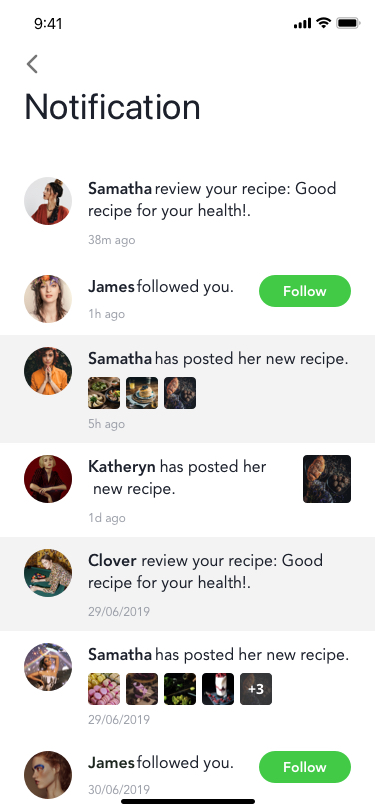
Text in this UI design:
Notification
Samatha
Samatha
Samatha
Clover
Katheryn
James
               review your recipe: Good
recipe for your health!.
38m ago
1h ago
5h ago
1d ago
29/06/2019
29/06/2019
30/06/2019
            review your recipe: Good
recipe for your health!.
           followed you.
           followed you.
Follow
Follow
               has posted her new recipe.
              has posted her new recipe.
               has posted her
new recipe.